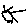
Label: sun